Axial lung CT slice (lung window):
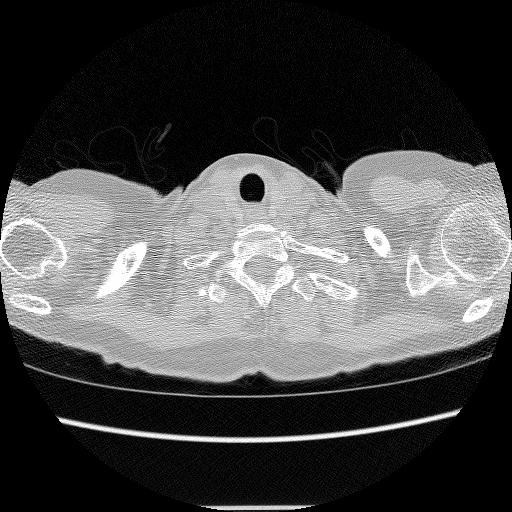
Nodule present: no